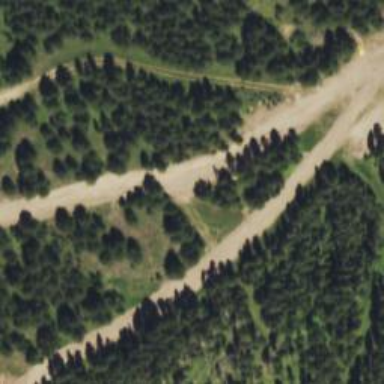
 groomed for both classic and skating styles."